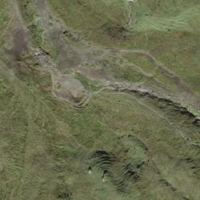
EUNIS habitat code: 23
Species observed at this site:
Filipendula ulmaria